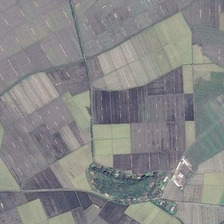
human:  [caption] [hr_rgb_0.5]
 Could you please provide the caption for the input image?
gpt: many square farmlands in different shape are together .

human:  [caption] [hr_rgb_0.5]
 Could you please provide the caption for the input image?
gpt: the huge farmland has been divided into several pieces with different colours .

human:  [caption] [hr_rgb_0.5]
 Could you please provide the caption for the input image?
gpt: the huge farmland has been divided into several pieces with different colours .

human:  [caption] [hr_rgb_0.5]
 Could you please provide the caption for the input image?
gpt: many square farmlands in different shape are together .

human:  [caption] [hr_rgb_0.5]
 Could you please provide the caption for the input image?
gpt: many square farmlands in different shape are together .